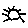
Label: sun